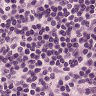
Metastatic tissue present: no